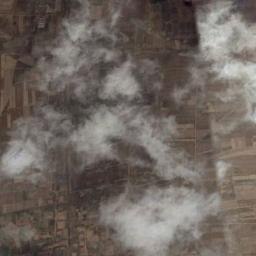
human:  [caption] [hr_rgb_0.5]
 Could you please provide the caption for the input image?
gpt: A thin cloud of thin clouds floated in the air .

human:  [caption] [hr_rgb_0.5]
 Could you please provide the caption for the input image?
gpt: White clouds over the city .

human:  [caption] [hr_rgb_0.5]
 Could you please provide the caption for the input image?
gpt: The stratus clouds are located above the khaki farmland .

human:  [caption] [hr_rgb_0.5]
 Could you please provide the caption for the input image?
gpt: The white cloud is above bare farmland .

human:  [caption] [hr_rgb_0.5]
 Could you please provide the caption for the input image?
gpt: There are a few pieces of sparse clouds over some brown farmlands .